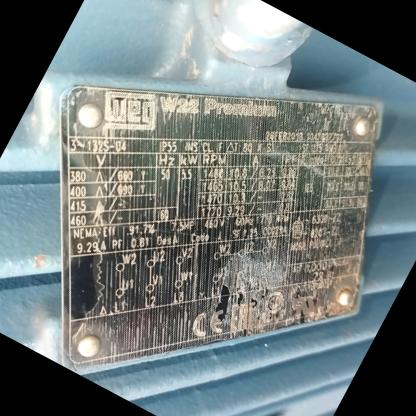
Klasa: tabliczka-znamionowa